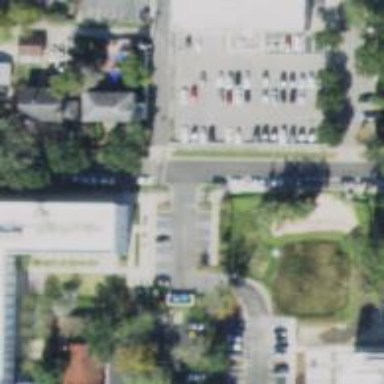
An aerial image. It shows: Parking space is available.